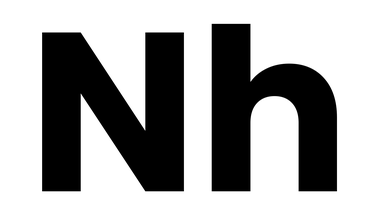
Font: Poppins-Bold